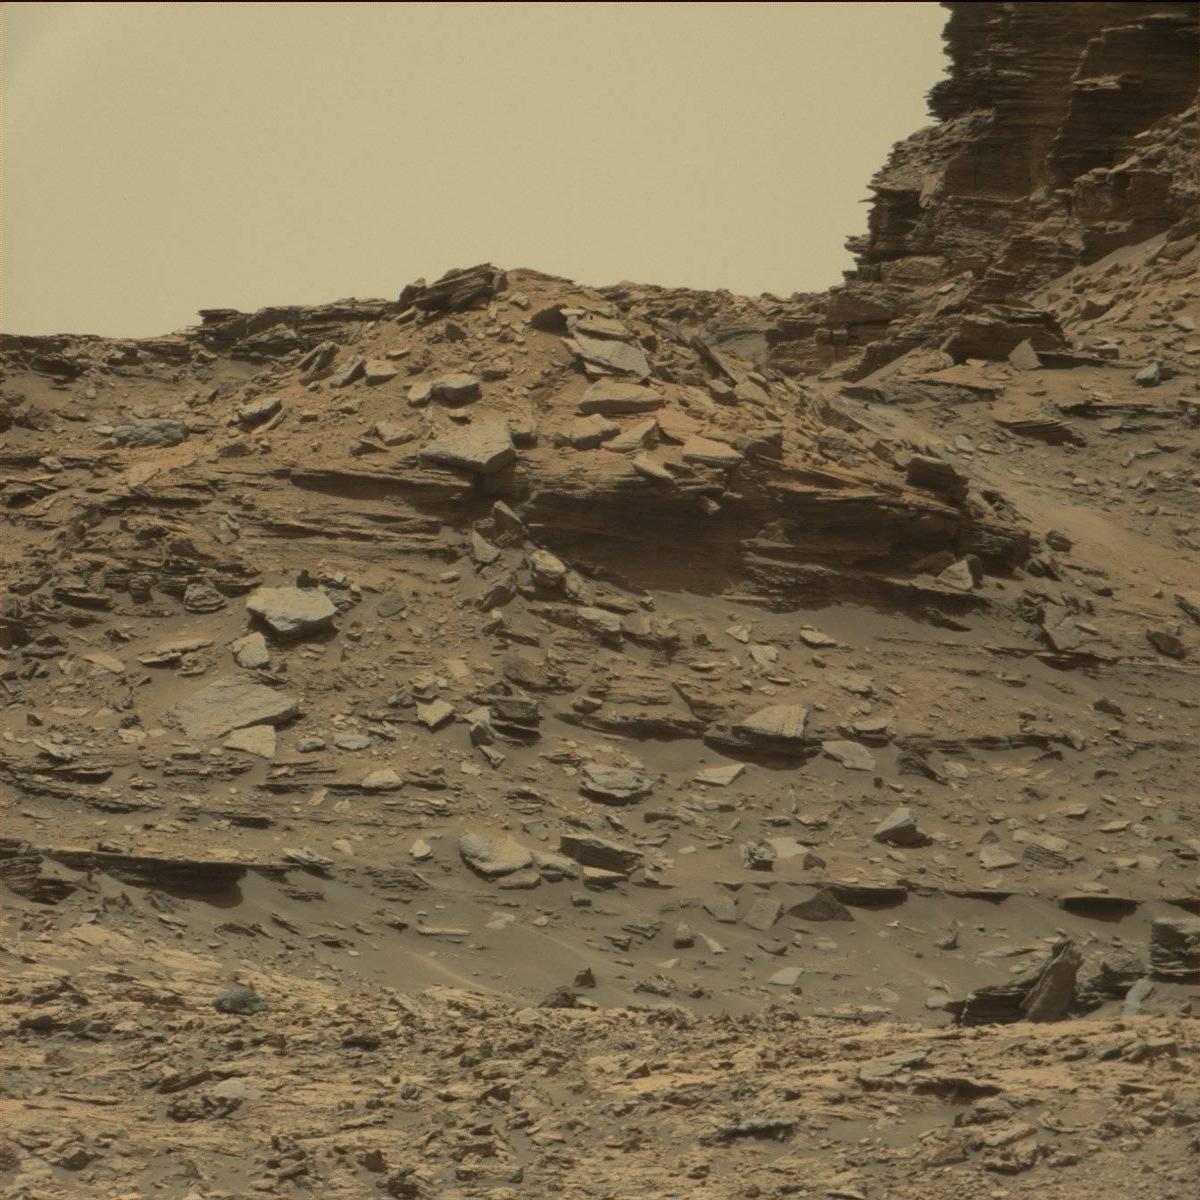
Terrain classes present: Bedrock, Sand / Soil, Sky